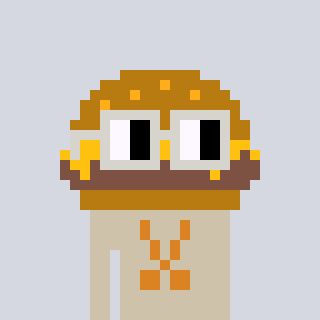
a pixel art character with square light gray glasses, a burger-shaped head and a bege-colored body on a cool background